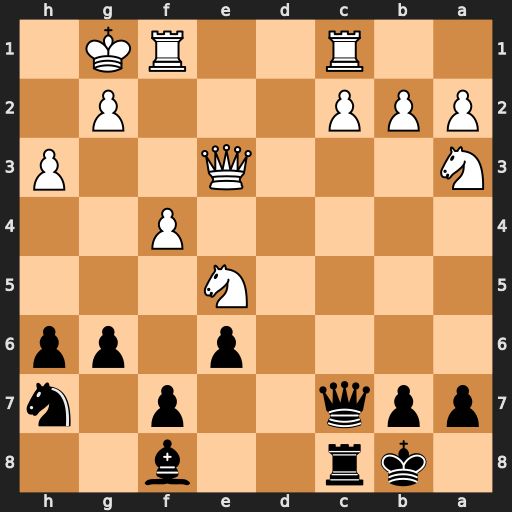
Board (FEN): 1kr2b2/ppq2p1n/4p1pp/4N3/5P2/N3Q2P/PPP3P1/2R2RK1
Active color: b
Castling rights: -
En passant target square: -
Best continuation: Bc5 Qxc5 Qxc5+